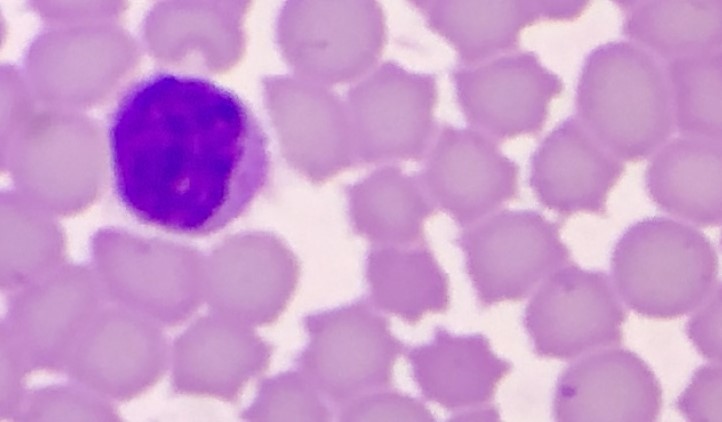
White blood cell type: Lymphocyte